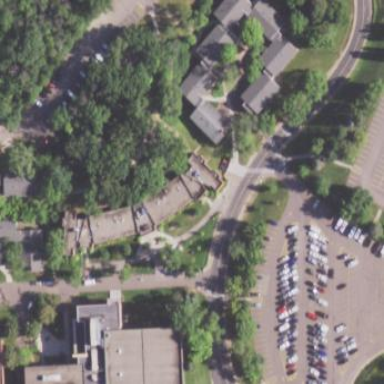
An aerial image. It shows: Dormitory building.